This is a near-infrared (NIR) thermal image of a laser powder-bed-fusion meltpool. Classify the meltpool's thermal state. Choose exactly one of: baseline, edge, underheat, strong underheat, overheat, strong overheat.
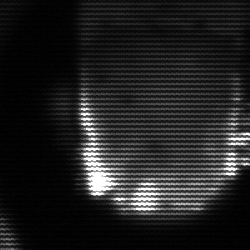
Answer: baseline